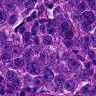
Metastatic tissue present: yes